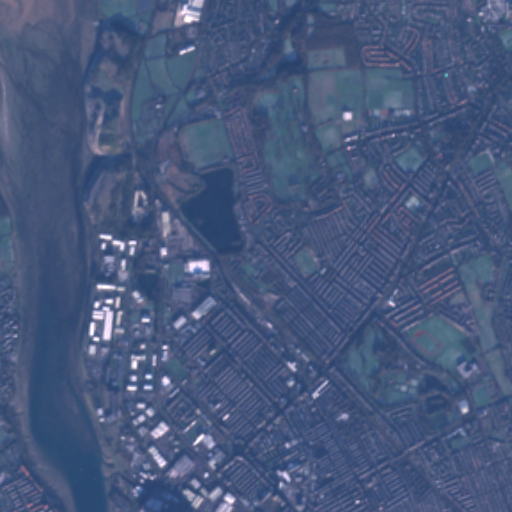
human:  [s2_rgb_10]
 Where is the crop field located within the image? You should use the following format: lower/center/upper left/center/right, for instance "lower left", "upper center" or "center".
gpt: The crop field is located in the upper of the image.
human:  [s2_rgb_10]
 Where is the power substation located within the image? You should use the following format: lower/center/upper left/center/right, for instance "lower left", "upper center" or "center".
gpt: The power substation is located in the center of the image.
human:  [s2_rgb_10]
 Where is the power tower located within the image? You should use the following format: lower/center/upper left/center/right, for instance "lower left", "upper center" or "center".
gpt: The power tower is located in the upper center of the image.
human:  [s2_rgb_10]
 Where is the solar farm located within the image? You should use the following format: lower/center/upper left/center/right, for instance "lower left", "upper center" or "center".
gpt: The solar farm is located in the upper left of the image.
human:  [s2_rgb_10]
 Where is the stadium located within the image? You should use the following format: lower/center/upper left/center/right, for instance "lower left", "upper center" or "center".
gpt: The stadium is located in the center of the image.
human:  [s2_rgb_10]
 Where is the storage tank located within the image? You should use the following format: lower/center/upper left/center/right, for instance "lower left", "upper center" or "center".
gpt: The storage tank is located in the upper left of the image.
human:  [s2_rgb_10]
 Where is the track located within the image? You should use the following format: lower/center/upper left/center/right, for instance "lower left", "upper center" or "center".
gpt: The track is located in the lower right of the image.
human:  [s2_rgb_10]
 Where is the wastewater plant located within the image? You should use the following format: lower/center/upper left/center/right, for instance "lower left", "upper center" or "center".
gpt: The wastewater plant is located in the upper left of the image.
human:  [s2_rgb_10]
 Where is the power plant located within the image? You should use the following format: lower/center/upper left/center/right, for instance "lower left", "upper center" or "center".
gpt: There is no power plant in the image.